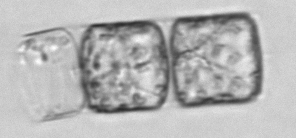
Label: Lauderia_annulata